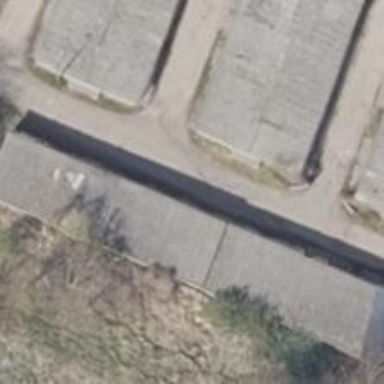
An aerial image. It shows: Group of garages.